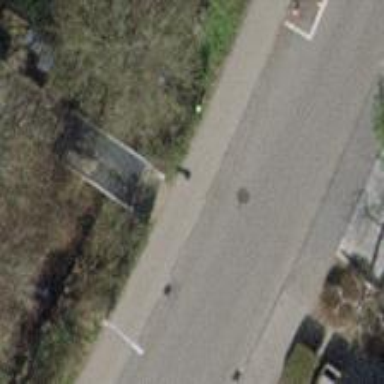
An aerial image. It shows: Footway bridge with metal surface.